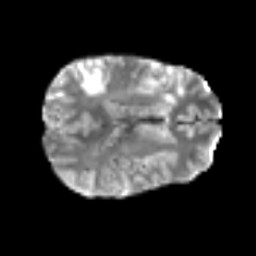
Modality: T2w
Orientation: axial
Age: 56
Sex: male
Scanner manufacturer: siemens
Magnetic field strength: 3 T
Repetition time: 6.1 s
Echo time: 0.101 s